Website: macys
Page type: cross-sells
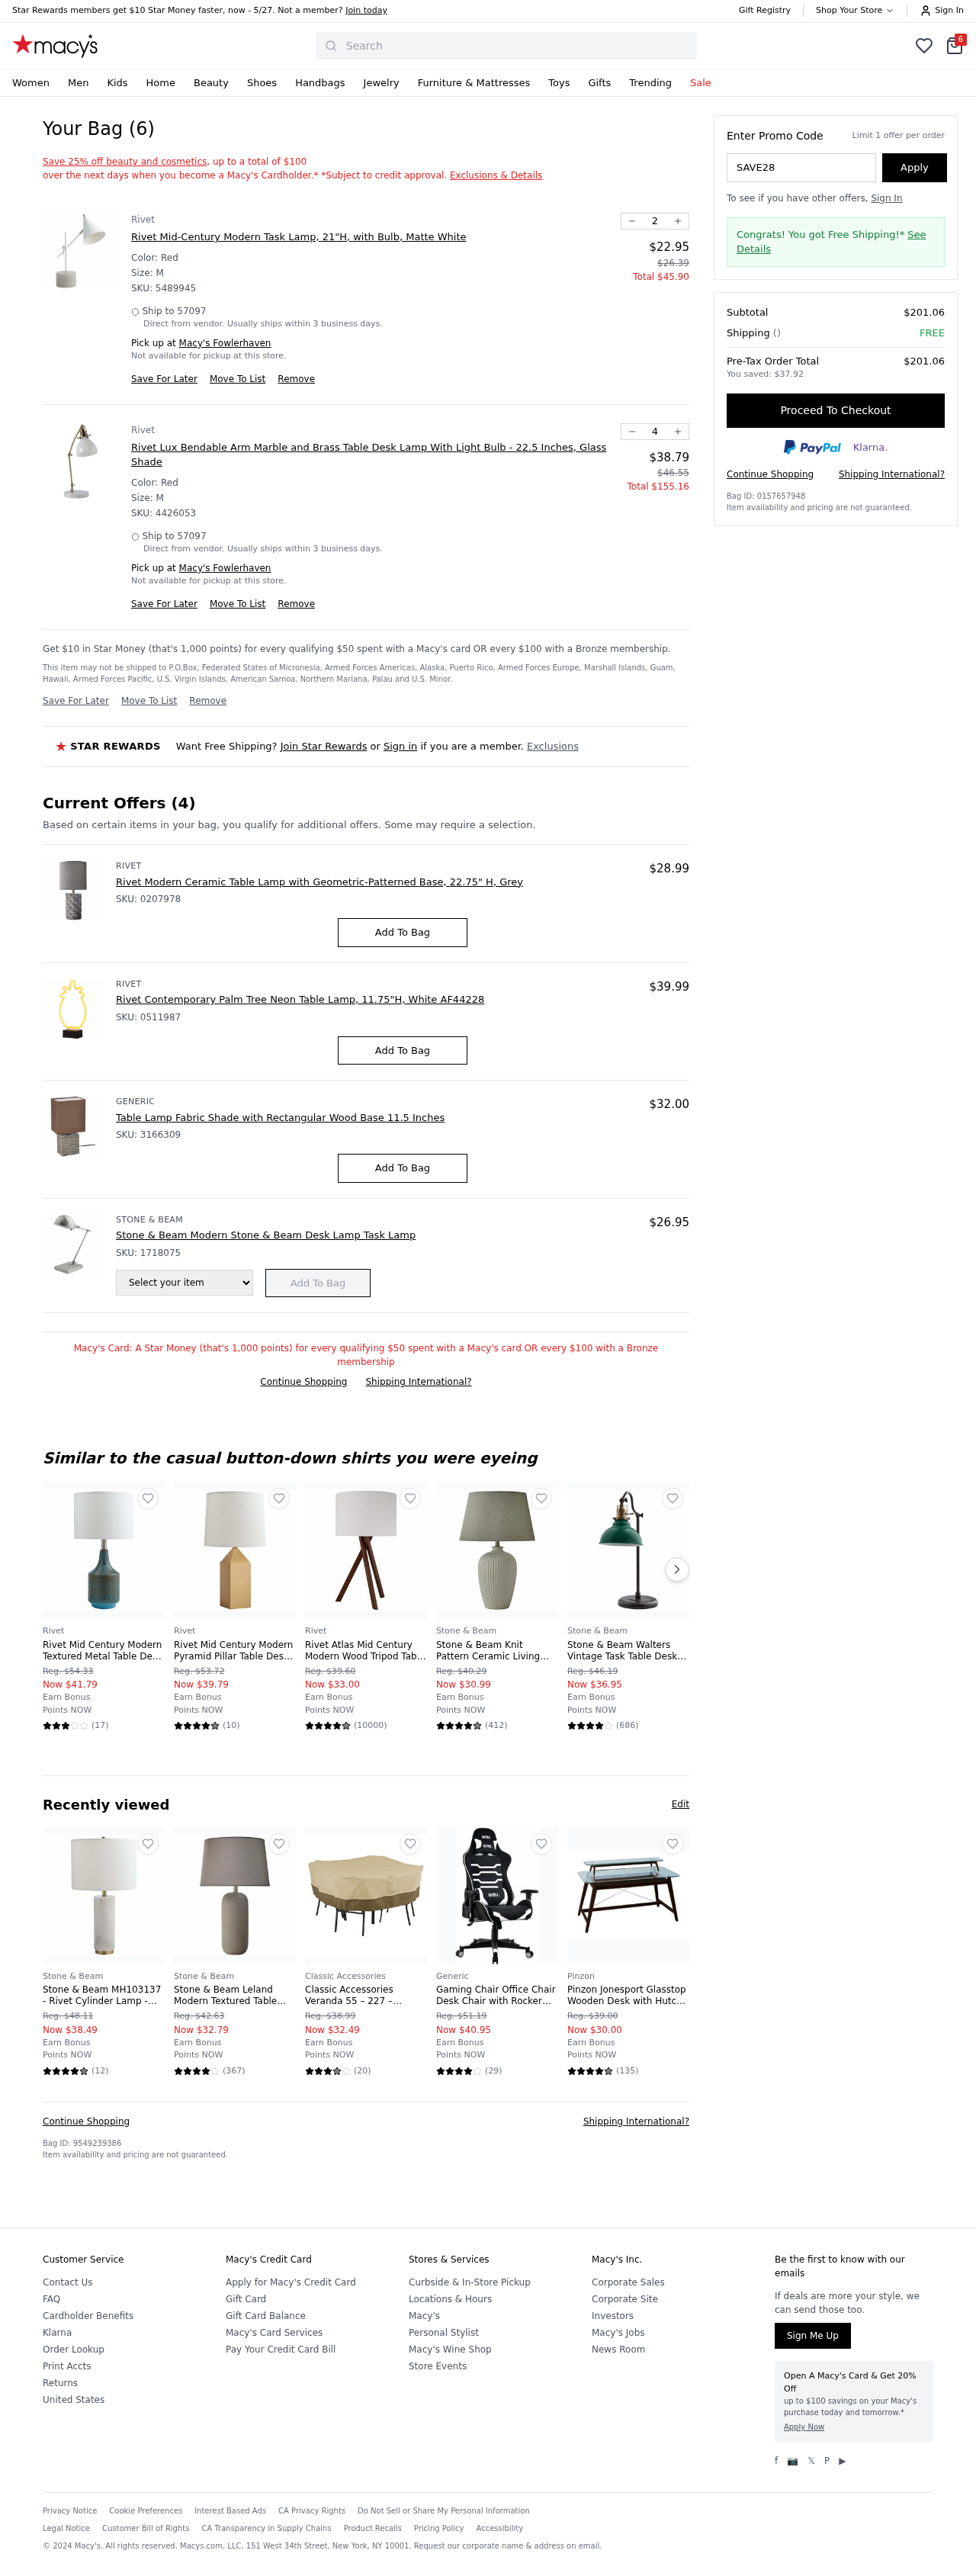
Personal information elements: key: PII_CITY
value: Fowlerhaven
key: PII_POSTCODE
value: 57097
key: PII_PROMO_CODE
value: SAVE28
Product elements: key: PRODUCT10_BRAND
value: Stone & Beam
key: PRODUCT10_NAME
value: Stone & Beam MH103137 - Rivet Cylinder Lamp - Table, 14" x 14" x 22", Paint+Plating
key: PRODUCT10_NUM_RATINGS
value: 12
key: PRODUCT10_PRICE
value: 38.49
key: PRODUCT10_RATING
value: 4.8
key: PRODUCT11_BRAND
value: Stone & Beam
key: PRODUCT11_NAME
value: Stone & Beam Leland Modern Textured Table Lamp With Bulb, 24.5"H, Grey
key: PRODUCT11_NUM_RATINGS
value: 367
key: PRODUCT11_PRICE
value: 32.79
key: PRODUCT11_RATING
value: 4.1
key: PRODUCT12_BRAND
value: Classic Accessories
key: PRODUCT12_NAME
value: Classic Accessories Veranda 55 – 227 – 011501 – Patio Table &amp; Chair Cover – M
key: PRODUCT12_NUM_RATINGS
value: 20
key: PRODUCT12_PRICE
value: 32.49
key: PRODUCT12_RATING
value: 3.7
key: PRODUCT13_BRAND
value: Generic
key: PRODUCT13_NAME
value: Gaming Chair Office Chair Desk Chair with Rocker Function Gamer Chair Fabric Height Adjustable Swive
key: PRODUCT13_NUM_RATINGS
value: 29
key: PRODUCT13_PRICE
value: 40.95
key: PRODUCT13_RATING
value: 4.1
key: PRODUCT14_BRAND
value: Pinzon
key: PRODUCT14_NAME
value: Pinzon Jonesport Glasstop Wooden Desk with Hutch, Kona
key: PRODUCT14_NUM_RATINGS
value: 135
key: PRODUCT14_PRICE
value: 30
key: PRODUCT14_RATING
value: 4.9
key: PRODUCT15_BRAND
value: Rivet
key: PRODUCT15_NAME
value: Rivet Modern Ceramic Table Lamp with Geometric-Patterned Base, 22.75" H, Grey
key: PRODUCT15_PRICE
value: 28.99
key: PRODUCT16_BRAND
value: Generic
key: PRODUCT16_NAME
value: Table Lamp Fabric Shade with Rectangular Wood Base 11.5 Inches
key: PRODUCT16_PRICE
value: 32
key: PRODUCT1_BRAND
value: Rivet
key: PRODUCT1_NAME
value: Rivet Mid-Century Modern Task Lamp, 21"H, with Bulb, Matte White
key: PRODUCT1_PRICE
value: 22.95
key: PRODUCT1_QUANTITY
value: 2
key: PRODUCT2_BRAND
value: Rivet
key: PRODUCT2_NAME
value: Rivet Lux Bendable Arm Marble and Brass Table Desk Lamp With Light Bulb - 22.5 Inches, Glass Shade
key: PRODUCT2_PRICE
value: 38.79
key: PRODUCT2_QUANTITY
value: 4
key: PRODUCT3_BRAND
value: Rivet
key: PRODUCT3_NAME
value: Rivet Contemporary Palm Tree Neon Table Lamp, 11.75"H, White AF44228
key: PRODUCT3_PRICE
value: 39.99
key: PRODUCT4_BRAND
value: Stone & Beam
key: PRODUCT4_NAME
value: Stone & Beam Modern Stone & Beam Desk Lamp Task Lamp
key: PRODUCT4_PRICE
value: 26.95
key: PRODUCT5_BRAND
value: Rivet
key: PRODUCT5_NAME
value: Rivet Mid Century Modern Textured Metal Table Desk Lamp With Light Bulb - 22 Inches, Blue And Copper
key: PRODUCT5_NUM_RATINGS
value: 17
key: PRODUCT5_PRICE
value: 41.79
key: PRODUCT5_RATING
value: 3.3
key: PRODUCT6_BRAND
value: Rivet
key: PRODUCT6_NAME
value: Rivet Mid Century Modern Pyramid Pillar Table Desk Lamp With Light Bulb - 22 Inches, Brass with Line
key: PRODUCT6_NUM_RATINGS
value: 10
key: PRODUCT6_PRICE
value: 39.79
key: PRODUCT6_RATING
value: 4.5
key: PRODUCT7_BRAND
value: Rivet
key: PRODUCT7_NAME
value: Rivet Atlas Mid Century Modern Wood Tripod Table Desk Lamp With Light Bulb - 27 Inches, White Shade
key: PRODUCT7_NUM_RATINGS
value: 10000
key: PRODUCT7_PRICE
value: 33
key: PRODUCT7_RATING
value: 4.7
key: PRODUCT8_BRAND
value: Stone & Beam
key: PRODUCT8_NAME
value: Stone & Beam Knit Pattern Ceramic Living Room Table Desk Lamp With LED Light Bulb - 18 x 24 Inches,
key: PRODUCT8_NUM_RATINGS
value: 412
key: PRODUCT8_PRICE
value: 30.99
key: PRODUCT8_RATING
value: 4.7
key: PRODUCT9_BRAND
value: Stone & Beam
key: PRODUCT9_NAME
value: Stone & Beam Walters Vintage Task Table Desk Lamp With LED Light Bulb - 7.6 x 10 x 19.9 Inches, Gree
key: PRODUCT9_NUM_RATINGS
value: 686
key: PRODUCT9_PRICE
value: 36.95
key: PRODUCT9_RATING
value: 4.2
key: PRODUCT1_SKU
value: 5489945
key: PRODUCT1_ORIGINAL_PRICE
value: $26.39
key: PRODUCT1_TOTAL
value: $45.90
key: PRODUCT2_SKU
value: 4426053
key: PRODUCT2_ORIGINAL_PRICE
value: $46.55
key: PRODUCT2_TOTAL
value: $155.16
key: PRODUCT15_SKU
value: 0207978
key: PRODUCT3_SKU
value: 0511987
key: PRODUCT16_SKU
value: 3166309
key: PRODUCT4_SKU
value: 1718075
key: PRODUCT5_ORIGINAL_PRICE
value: Reg. $54.33
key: PRODUCT6_ORIGINAL_PRICE
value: Reg. $53.72
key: PRODUCT7_ORIGINAL_PRICE
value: Reg. $39.60
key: PRODUCT8_ORIGINAL_PRICE
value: Reg. $40.29
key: PRODUCT9_ORIGINAL_PRICE
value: Reg. $46.19
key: PRODUCT10_ORIGINAL_PRICE
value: Reg. $48.11
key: PRODUCT11_ORIGINAL_PRICE
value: Reg. $42.63
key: PRODUCT12_ORIGINAL_PRICE
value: Reg. $38.99
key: PRODUCT13_ORIGINAL_PRICE
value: Reg. $51.19
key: PRODUCT14_ORIGINAL_PRICE
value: Reg. $39.00
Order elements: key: ORDER_NUM_ITEMS
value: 6
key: ORDER_SUBTOTAL
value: $201.06
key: ORDER_TOTAL
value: $201.06
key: ORDER_SAVINGS
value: $37.92
Search elements: key: HEADER_SEARCH
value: Search